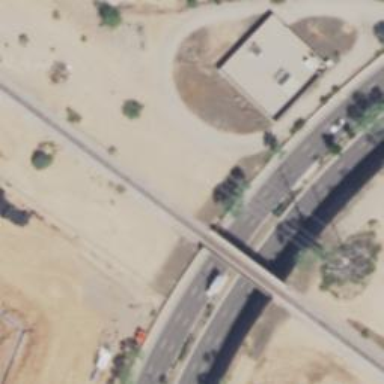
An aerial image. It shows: Bridge over railway line.